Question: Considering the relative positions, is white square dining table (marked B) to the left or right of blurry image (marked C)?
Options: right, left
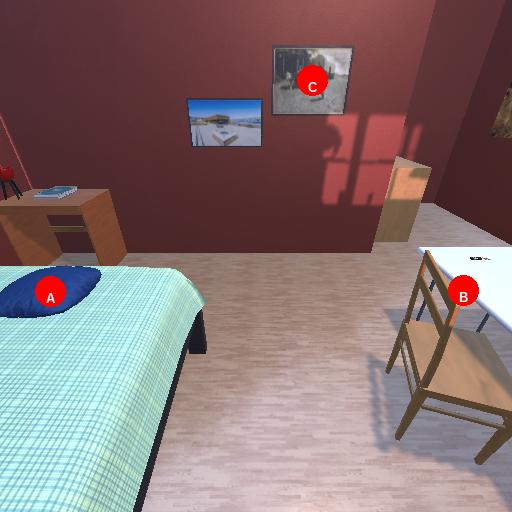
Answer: right